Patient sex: F
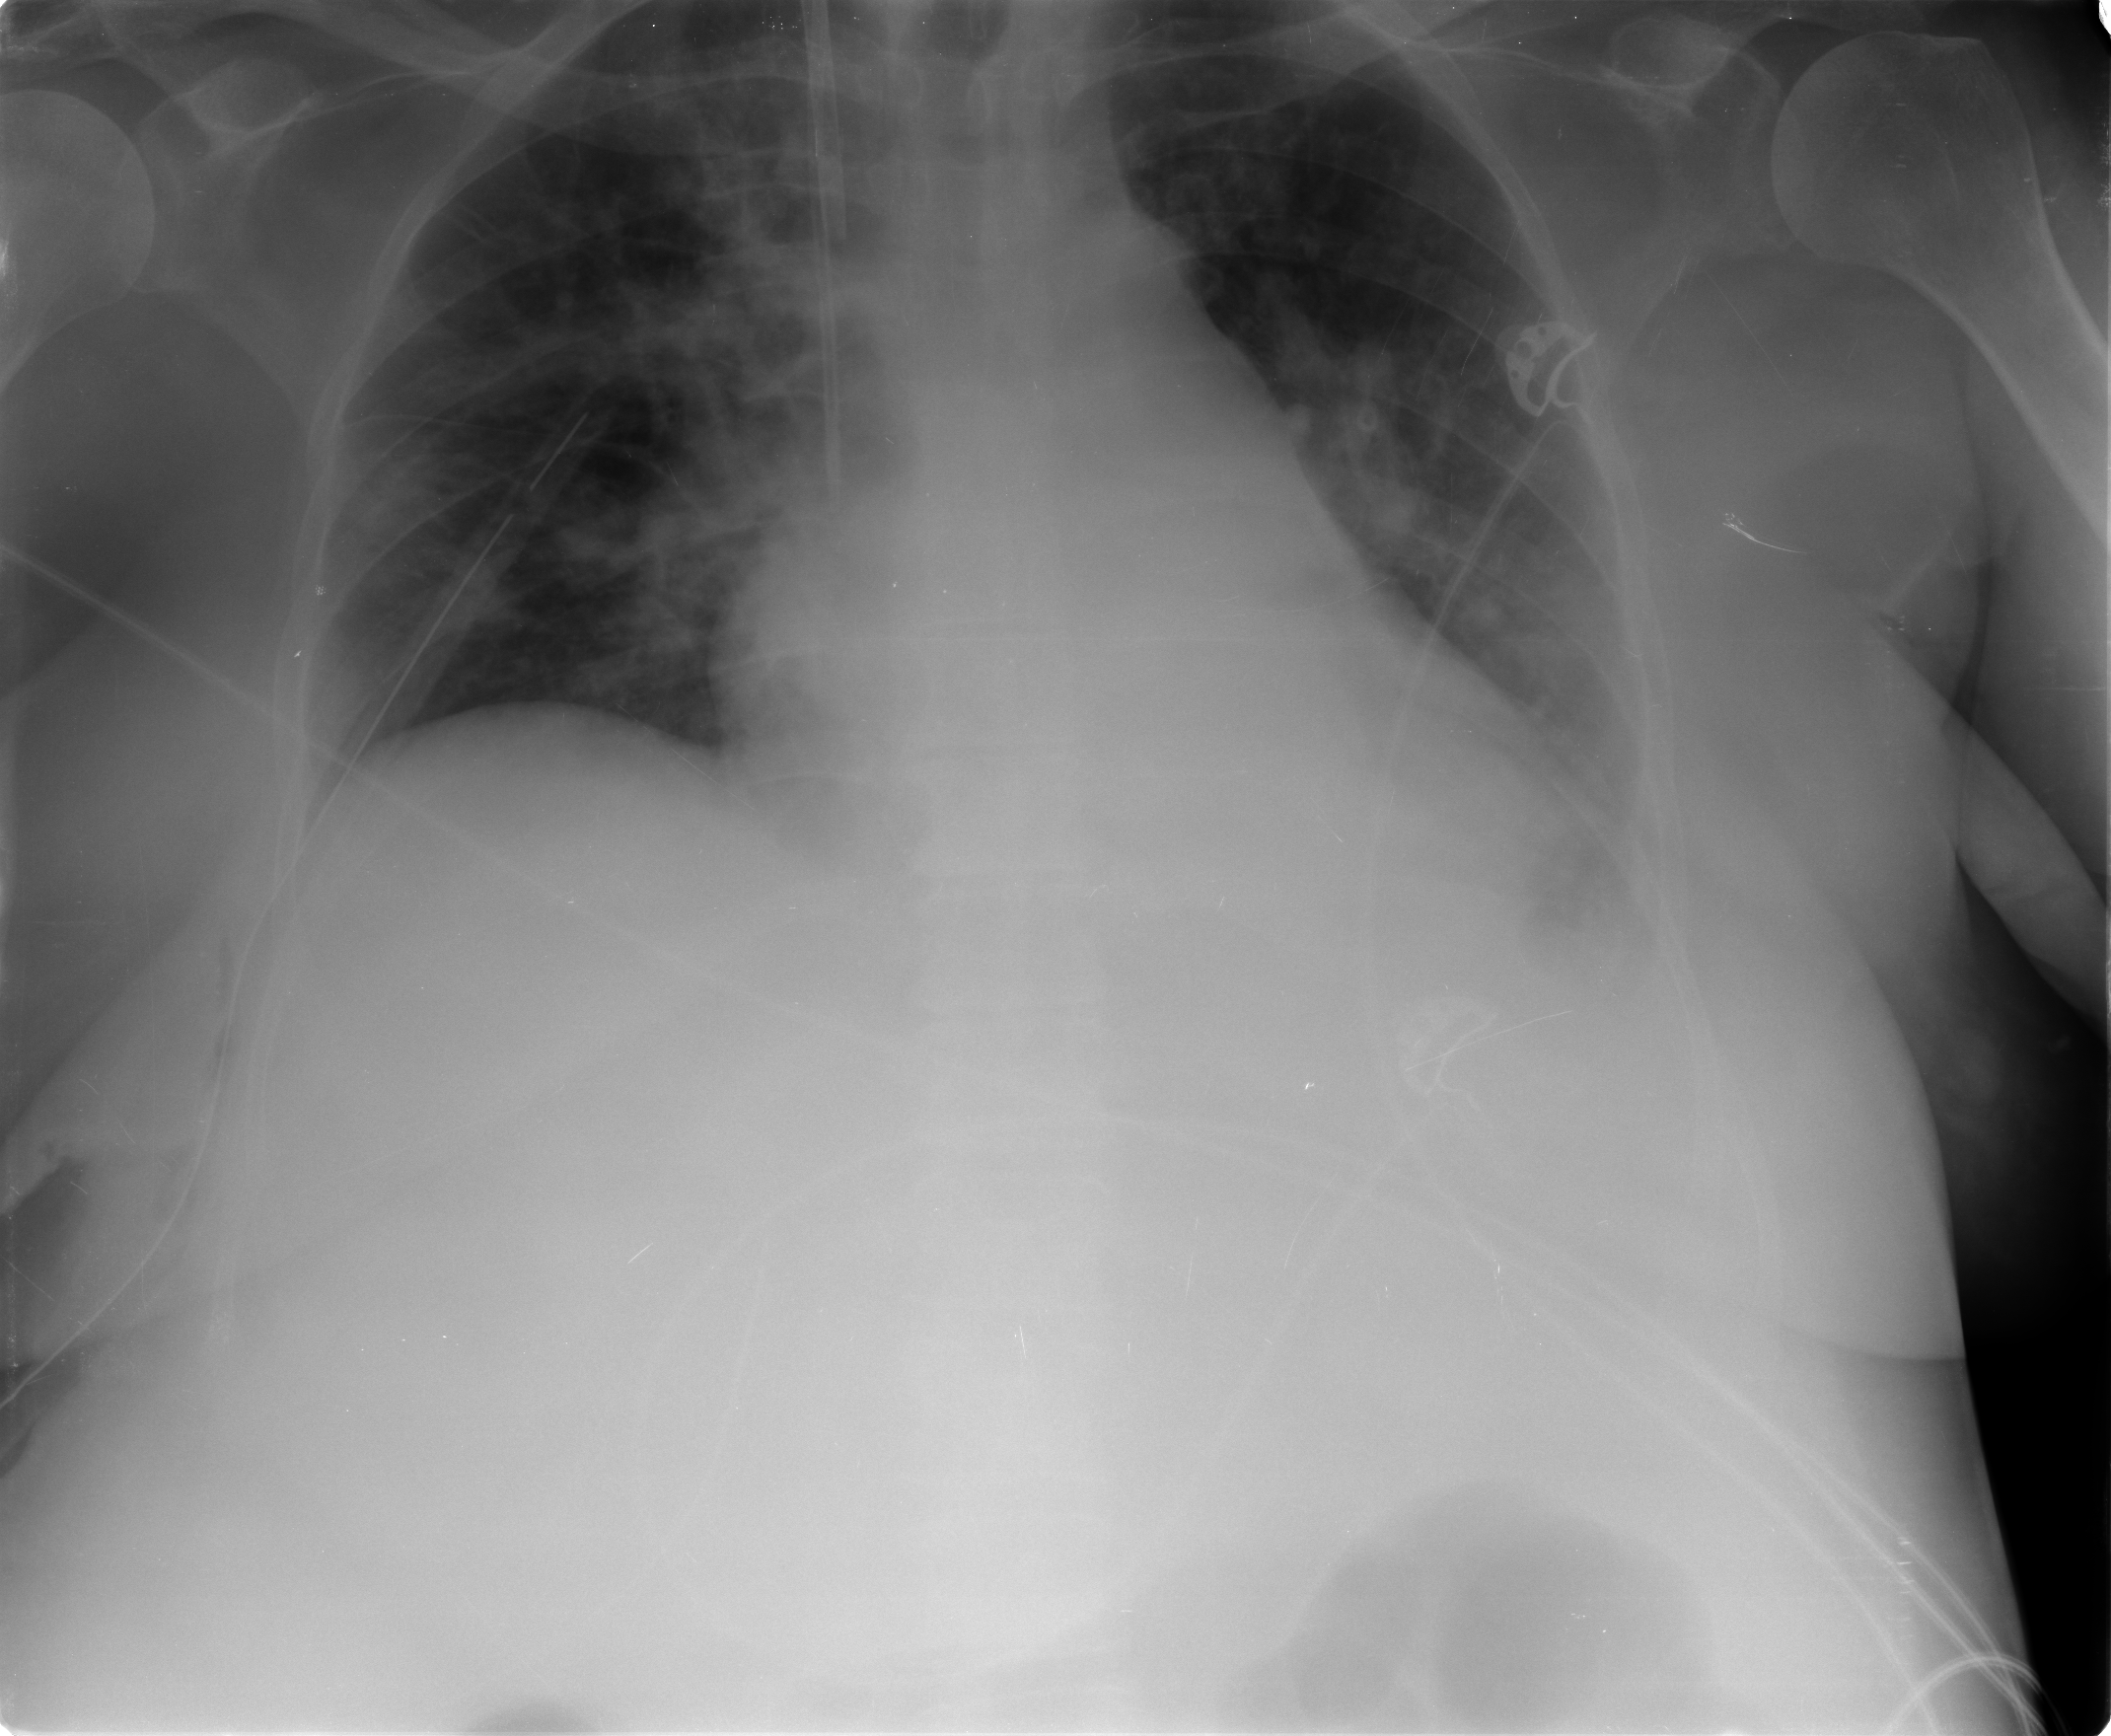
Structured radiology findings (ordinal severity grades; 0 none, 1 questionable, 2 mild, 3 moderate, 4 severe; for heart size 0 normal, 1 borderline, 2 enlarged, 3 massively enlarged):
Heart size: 2
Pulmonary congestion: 2
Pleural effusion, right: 0
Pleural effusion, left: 2
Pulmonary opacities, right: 2
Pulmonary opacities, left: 2
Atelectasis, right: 0
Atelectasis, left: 2